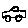
Label: car